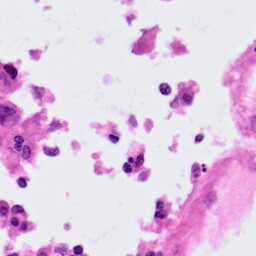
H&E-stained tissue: Lung